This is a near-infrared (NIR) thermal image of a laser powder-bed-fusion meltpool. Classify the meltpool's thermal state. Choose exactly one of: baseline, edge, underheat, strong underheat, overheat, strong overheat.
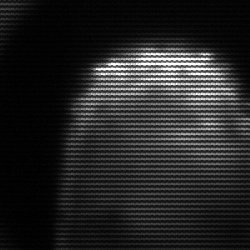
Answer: edge